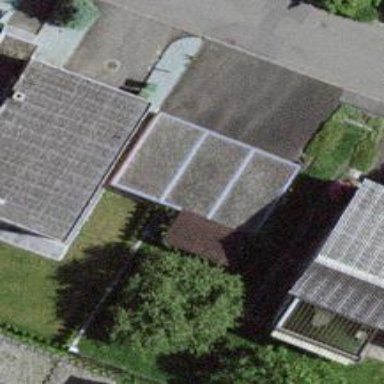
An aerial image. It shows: Garage building.